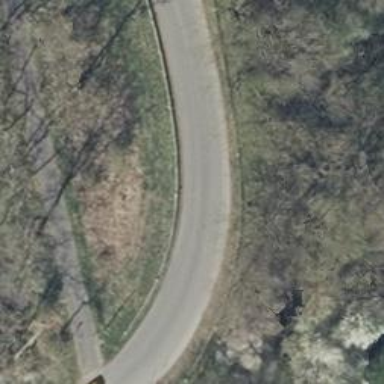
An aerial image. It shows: Secondary road.